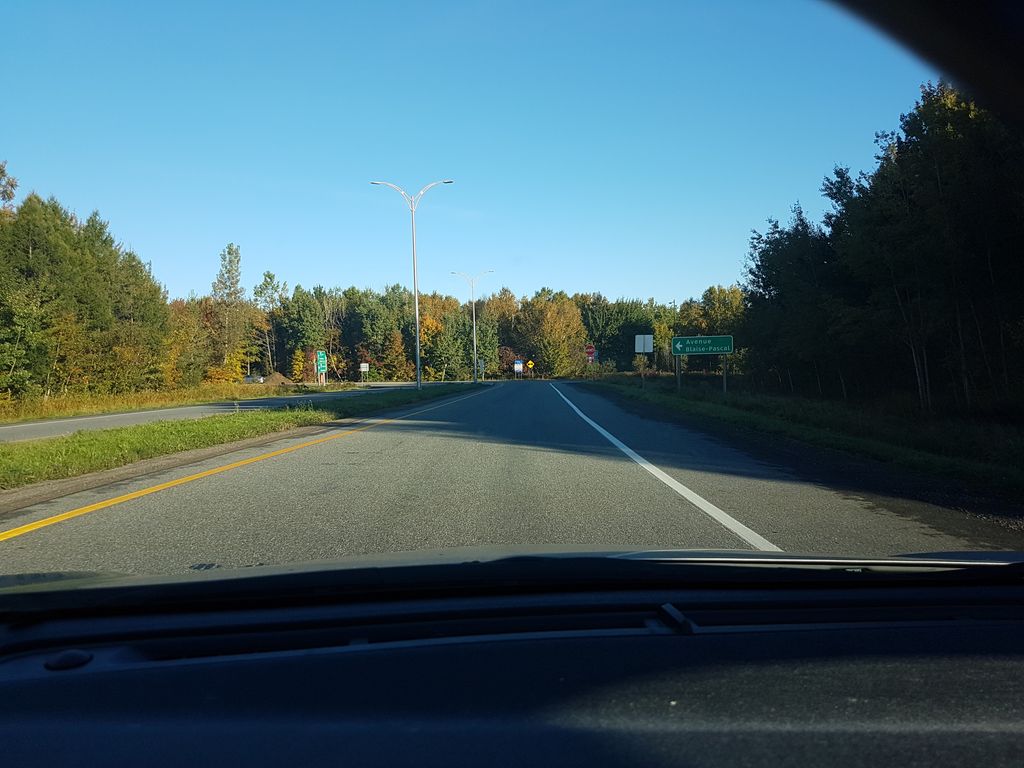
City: quebec_city